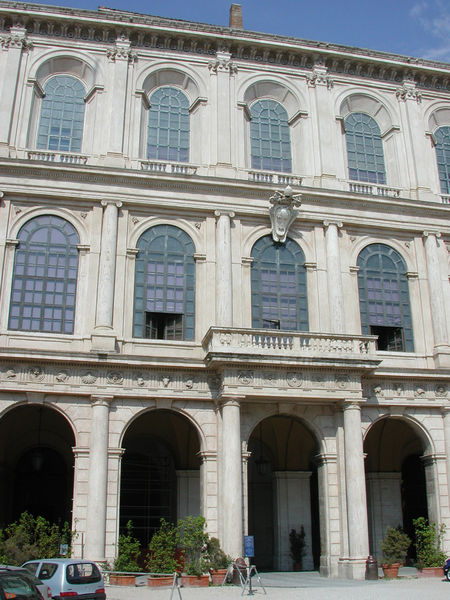
Titel: Palazzo Barberini
Künstler: Carlo Maderno
Standort: Rom, Palazzo Barberini (EU - I - Latium)
Schlagwörter: himmel, fenster, säulen, gebäude, haus, architektur, sockel, klassizismus, pflanzen, balkon, relief, bogen, fassade, pilaster, auto, hotel, foto, bögen, eingang, palast, balustrade, arkaden, portal, wappen, villa, sims, fensterglas, schloß, blauer himmel, rundbögen, rechteckig, palmen, geschosse, klassisch, geschoss, säulengang, baluster, parken, fiat, kleinwagen, hohe fenster, rrund, rgebäude, foto aussen, herrschaftliches haus